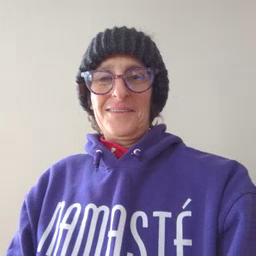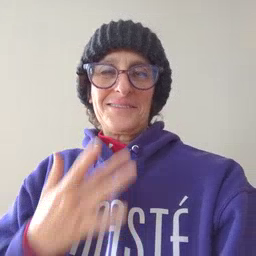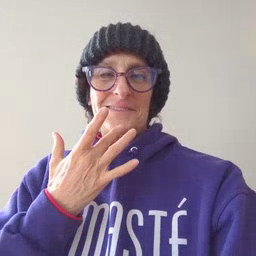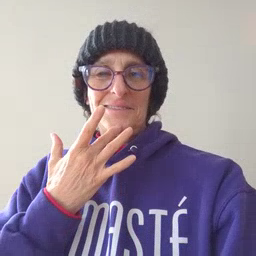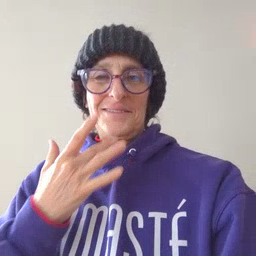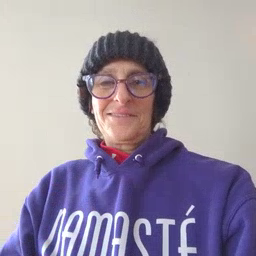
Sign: taste